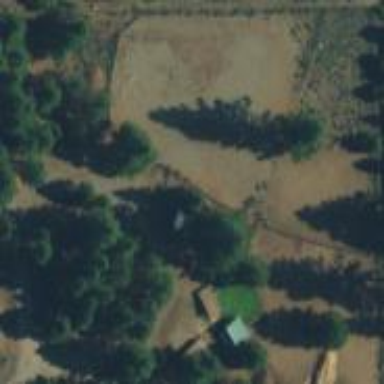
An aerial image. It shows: Farmyard area.